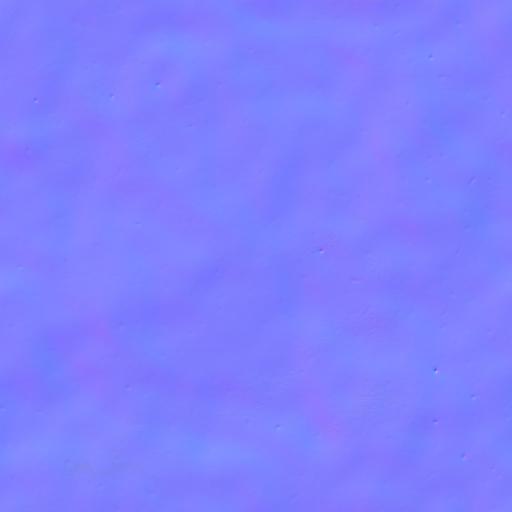
glazed terracotta